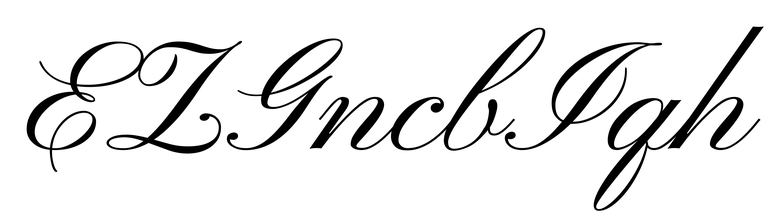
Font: PinyonScript-Regular